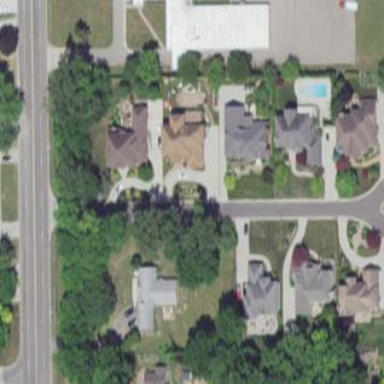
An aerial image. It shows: Residential area consisting of single-family homes.